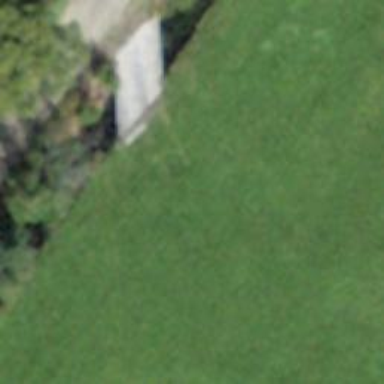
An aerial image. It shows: Track road with grade4 bridge.